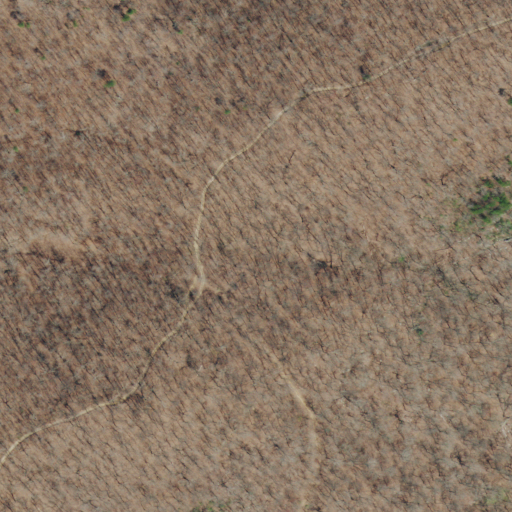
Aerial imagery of gap in Tennessee named Dunn Gap containing only deciduous forest